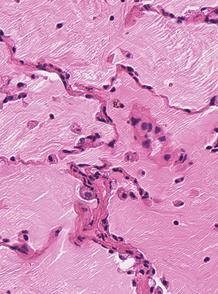
Tumor epithelial tissue: no
Tumor-associated stroma tissue: no
Normal tissue: yes